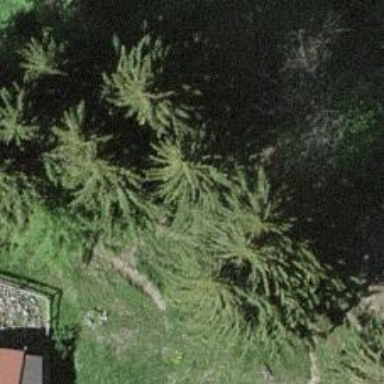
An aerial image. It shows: Evergreen needle-leaved tree.